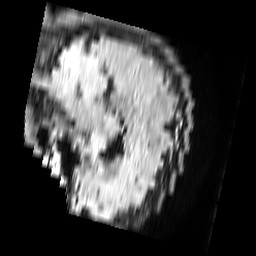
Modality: FLAIR
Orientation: sagittal
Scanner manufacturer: philips
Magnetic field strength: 1.5 T
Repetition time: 10 s
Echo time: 0.14 s